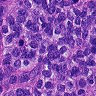
Metastatic tissue present: yes